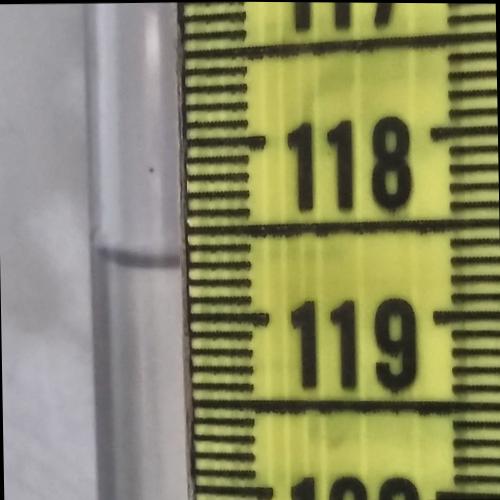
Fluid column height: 118.7 cm